Question: I want to facet three plots in rows of a single column using ggplot2, as illustrated below.
'''
library(ggplot2)
df <- data.frame(x=rep(1,3), y=rep(1,3), z=factor(letters[1:3]))
p <- ggplot(df, aes(x, y)) + geom_point() + facet_grid(z ~ .)
p
'''

There are two problems with this output. Most importantly, I want to control the scales of the x and y axes, in this case to make them the same i.e. a single unit should measure the same distance on both x and y axes.
The second issue is the colliding lables for y axis of the facetted plots. Bonus points for solving that, but full credit for the scale/aspect ratio problem.
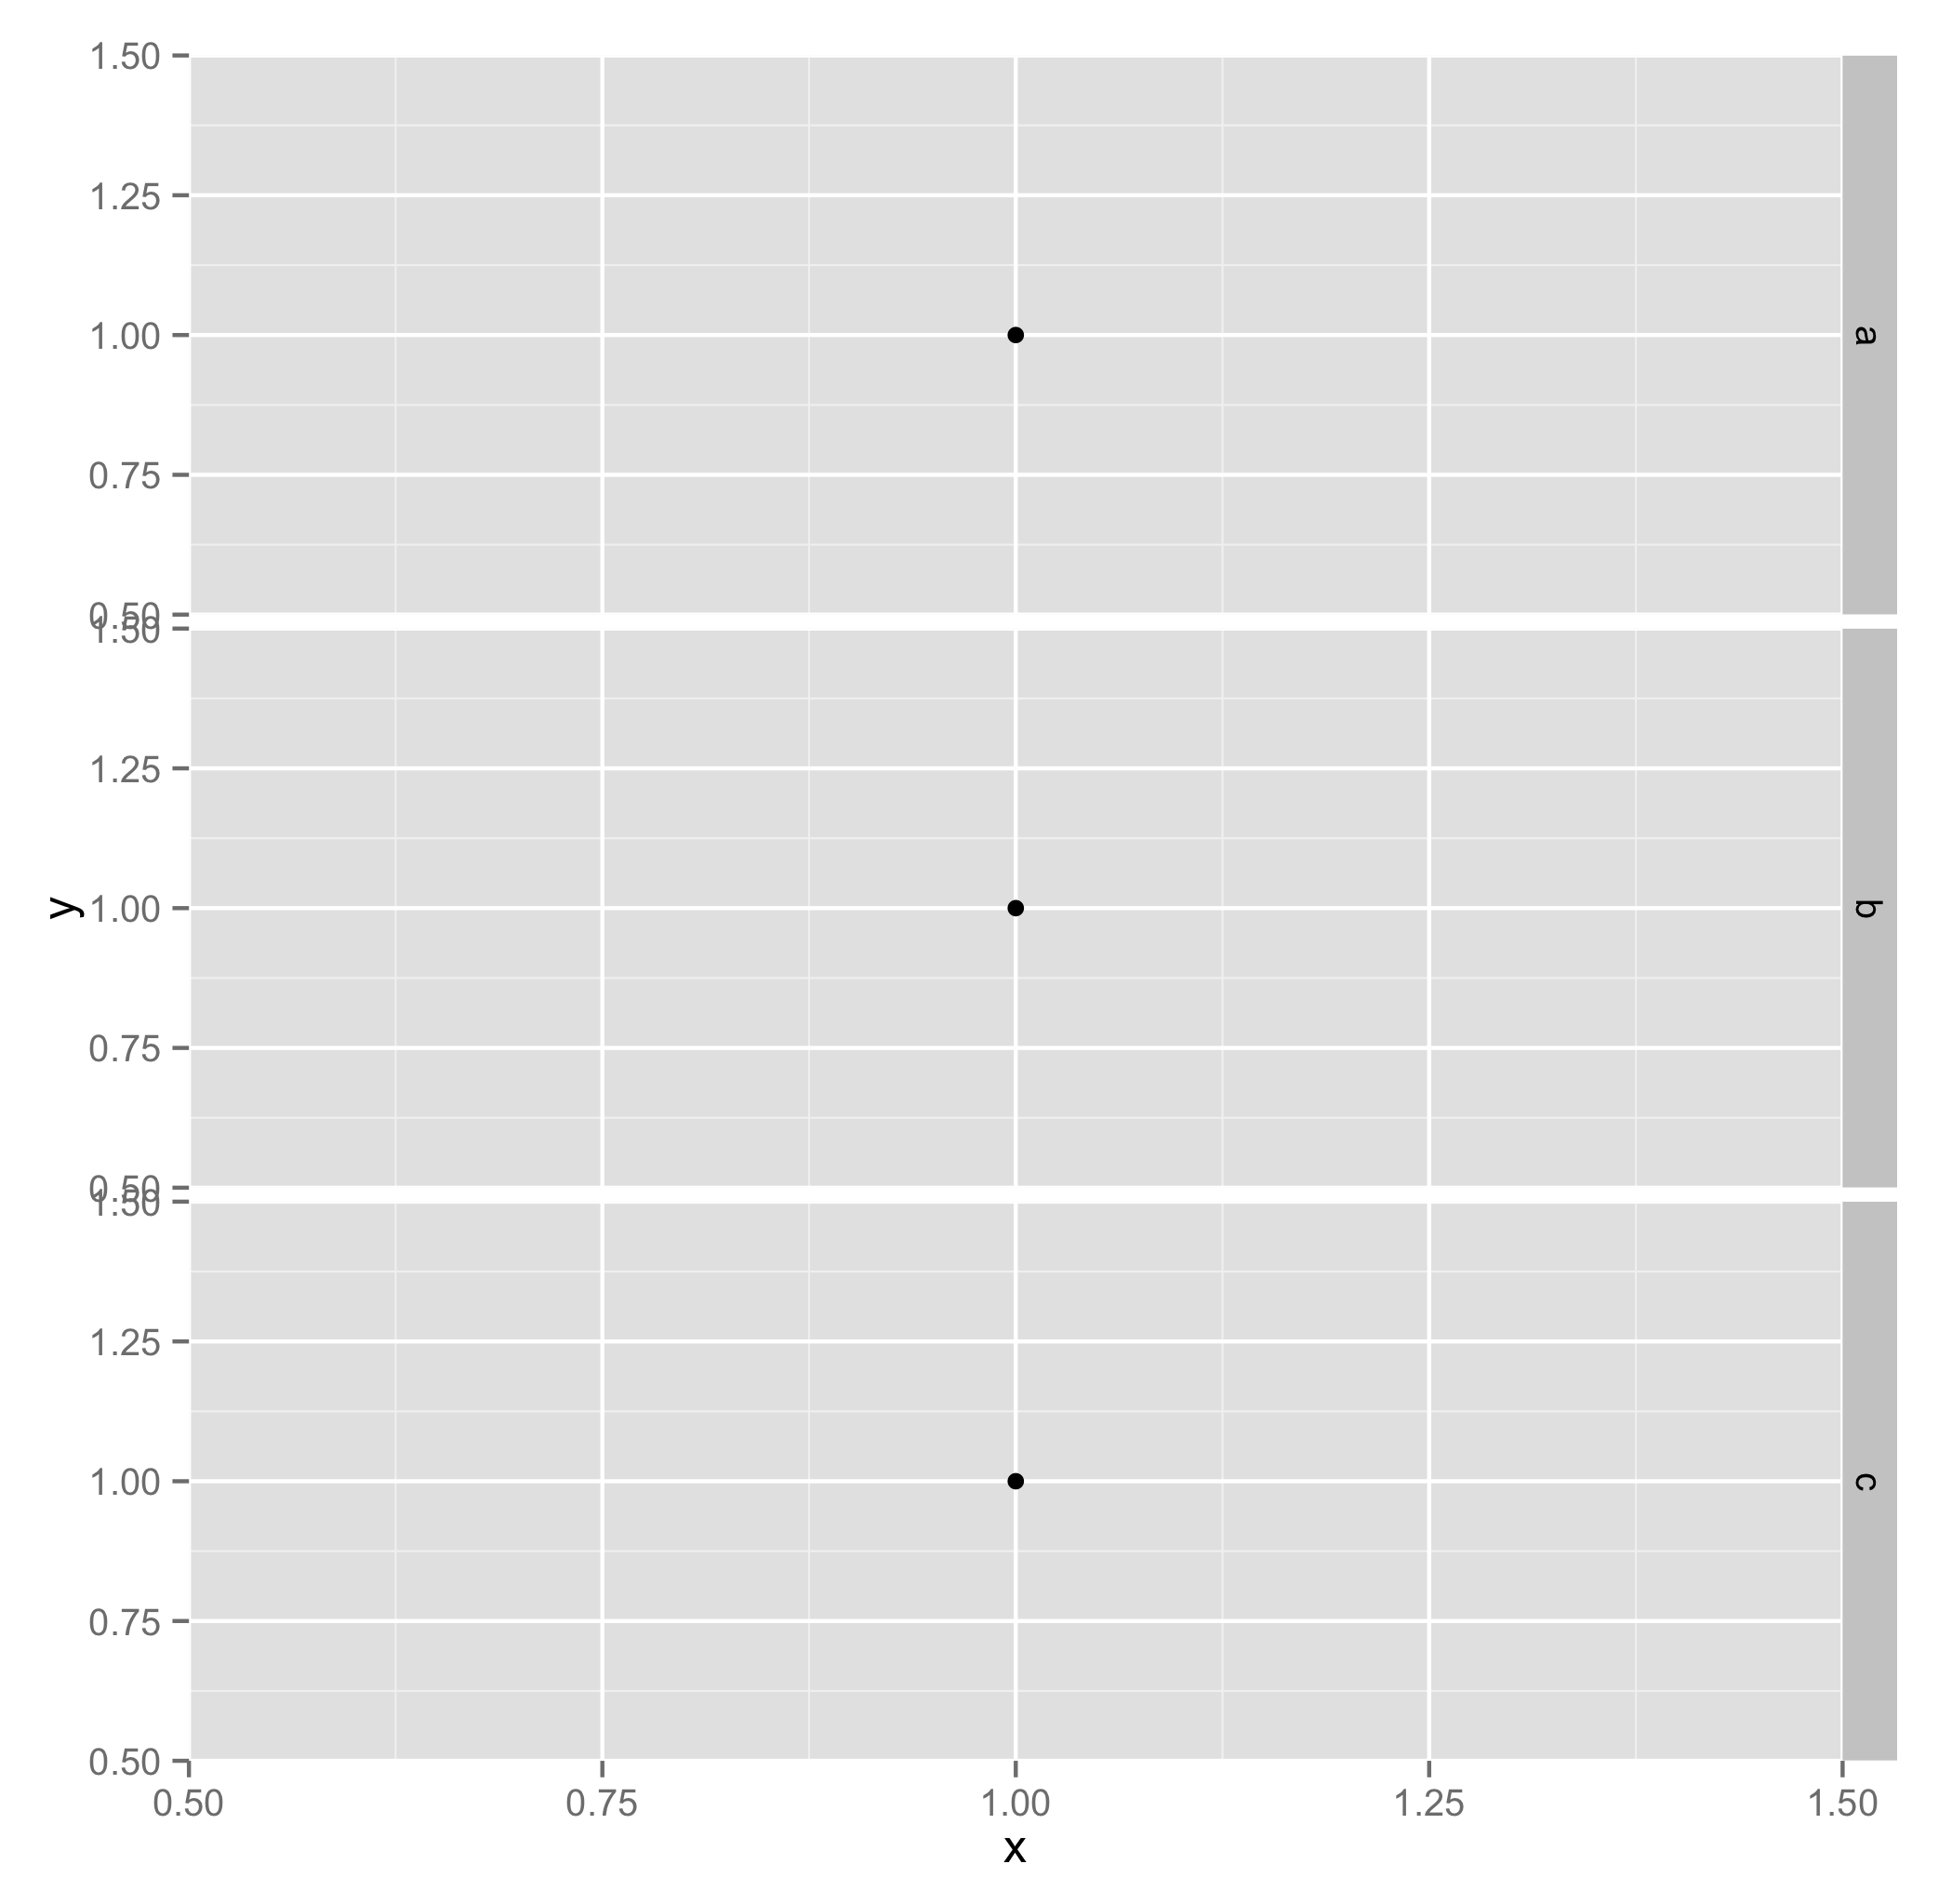
Answer: I think you are looking for 'coord_fixed'
'''
library(ggplot2)
df <- data.frame(x=rep(1,3), y=rep(1,3), z=factor(letters[1:3]))
p <- ggplot(df, aes(x, y)) + geom_point() + facet_grid(z ~ .)
p + coord_fixed(ratio=1)
'''